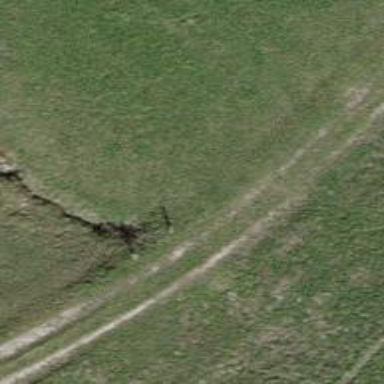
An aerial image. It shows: Culvert tunnel underneath ditch.